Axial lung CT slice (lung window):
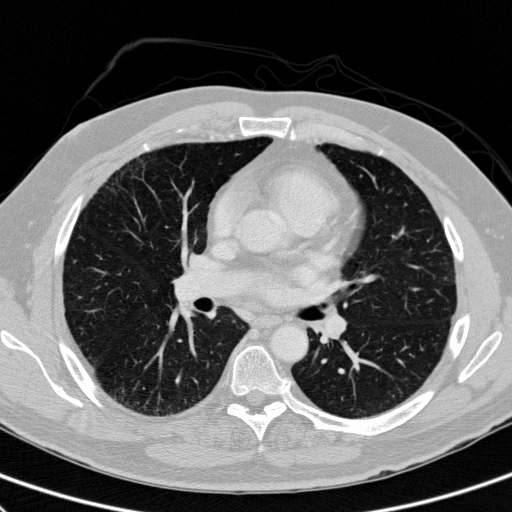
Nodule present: no